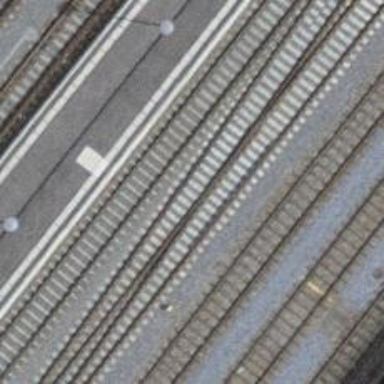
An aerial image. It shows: Rail siding with electrified contact lines for trains.